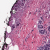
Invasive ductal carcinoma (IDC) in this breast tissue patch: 0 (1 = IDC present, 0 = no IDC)